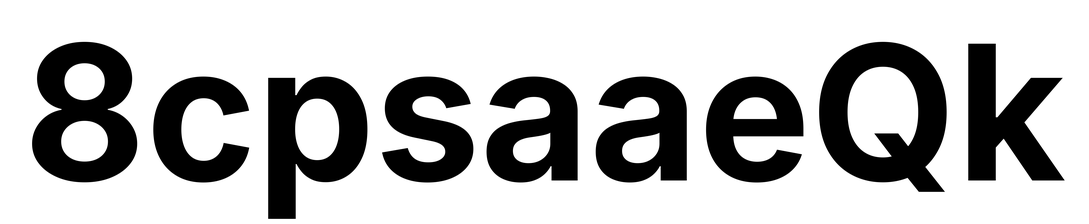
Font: Inter_Bold